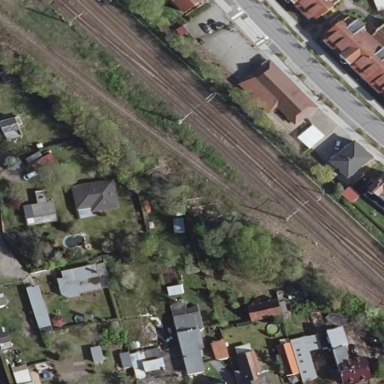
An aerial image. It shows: Area designated for railway use.